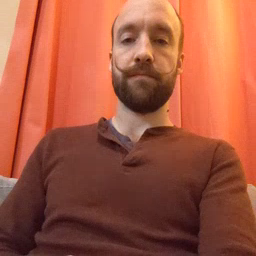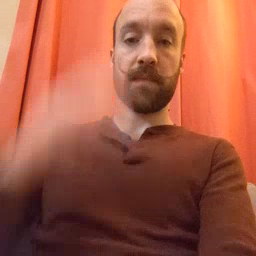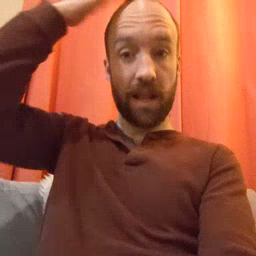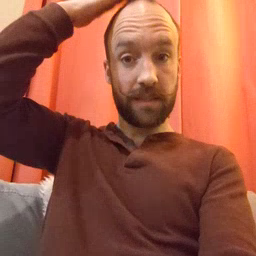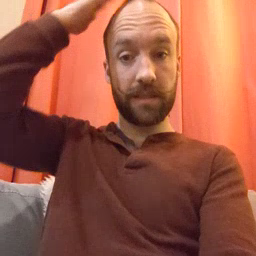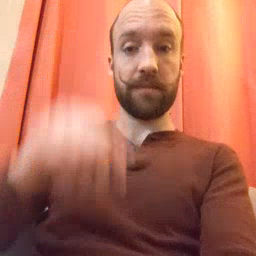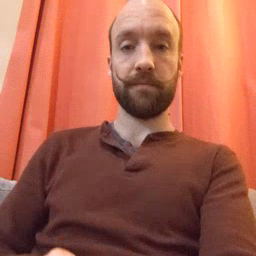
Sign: hat